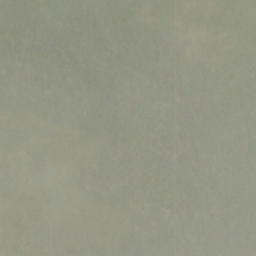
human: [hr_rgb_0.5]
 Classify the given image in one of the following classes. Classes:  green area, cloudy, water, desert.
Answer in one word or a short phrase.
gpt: cloudy